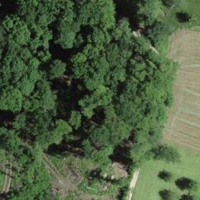
EUNIS habitat code: 41
Species observed at this site:
Dryobates minor